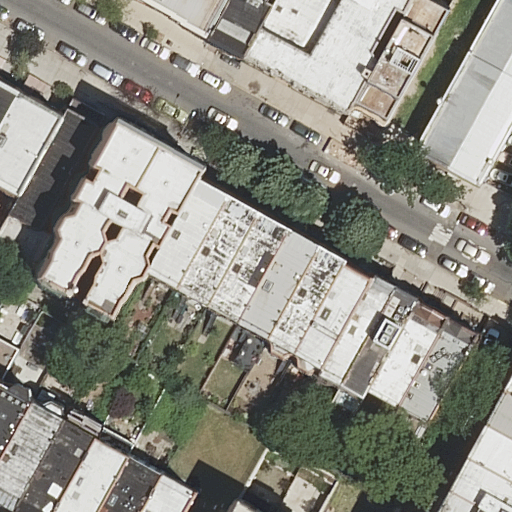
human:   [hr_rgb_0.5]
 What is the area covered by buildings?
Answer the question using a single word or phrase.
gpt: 3707m2

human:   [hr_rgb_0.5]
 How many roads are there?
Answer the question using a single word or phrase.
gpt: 1

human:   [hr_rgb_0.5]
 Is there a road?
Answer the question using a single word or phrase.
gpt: yes

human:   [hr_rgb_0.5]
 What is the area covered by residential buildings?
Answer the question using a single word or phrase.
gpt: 3707m2

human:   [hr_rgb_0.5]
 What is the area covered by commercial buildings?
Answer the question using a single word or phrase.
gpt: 0m2

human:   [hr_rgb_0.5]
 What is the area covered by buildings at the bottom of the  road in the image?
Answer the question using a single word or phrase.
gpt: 2151m2

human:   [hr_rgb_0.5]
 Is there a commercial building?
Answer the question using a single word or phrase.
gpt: no

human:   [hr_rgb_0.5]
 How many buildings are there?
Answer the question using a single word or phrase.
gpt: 30

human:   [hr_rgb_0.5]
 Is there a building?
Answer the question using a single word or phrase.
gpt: yes

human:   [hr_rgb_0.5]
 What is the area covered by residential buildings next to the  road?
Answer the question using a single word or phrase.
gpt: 3707m2

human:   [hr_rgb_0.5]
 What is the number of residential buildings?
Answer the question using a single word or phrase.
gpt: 30

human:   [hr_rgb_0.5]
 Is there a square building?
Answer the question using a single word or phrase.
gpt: no

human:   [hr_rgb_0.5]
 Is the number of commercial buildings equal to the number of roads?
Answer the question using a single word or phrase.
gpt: no

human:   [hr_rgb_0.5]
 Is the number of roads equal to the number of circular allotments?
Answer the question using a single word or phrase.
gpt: no

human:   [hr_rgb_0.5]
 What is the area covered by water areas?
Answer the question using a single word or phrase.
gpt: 0m2

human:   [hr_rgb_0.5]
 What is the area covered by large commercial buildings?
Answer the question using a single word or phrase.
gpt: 0m2

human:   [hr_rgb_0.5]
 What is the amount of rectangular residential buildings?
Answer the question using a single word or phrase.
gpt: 23

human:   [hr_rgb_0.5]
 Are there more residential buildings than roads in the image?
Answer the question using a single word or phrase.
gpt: yes

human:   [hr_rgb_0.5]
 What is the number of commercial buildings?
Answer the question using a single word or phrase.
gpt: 0

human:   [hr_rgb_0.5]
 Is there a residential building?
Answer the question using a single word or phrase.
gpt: yes

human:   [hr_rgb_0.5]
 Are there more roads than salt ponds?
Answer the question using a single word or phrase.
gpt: yes

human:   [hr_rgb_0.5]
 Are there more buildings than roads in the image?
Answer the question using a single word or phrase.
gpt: yes

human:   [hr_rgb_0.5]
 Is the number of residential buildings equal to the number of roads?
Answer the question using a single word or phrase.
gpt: no

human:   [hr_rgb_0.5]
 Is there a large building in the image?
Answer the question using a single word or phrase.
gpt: yes

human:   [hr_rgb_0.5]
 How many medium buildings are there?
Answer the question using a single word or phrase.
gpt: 16

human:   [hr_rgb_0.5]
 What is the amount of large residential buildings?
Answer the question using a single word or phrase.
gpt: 1

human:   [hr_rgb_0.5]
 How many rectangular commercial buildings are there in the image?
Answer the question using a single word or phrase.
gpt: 0

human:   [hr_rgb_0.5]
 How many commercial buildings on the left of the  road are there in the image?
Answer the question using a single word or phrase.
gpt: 0

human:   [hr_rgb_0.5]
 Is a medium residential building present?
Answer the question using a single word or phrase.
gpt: yes

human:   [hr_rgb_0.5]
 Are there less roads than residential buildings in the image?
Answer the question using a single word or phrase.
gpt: yes

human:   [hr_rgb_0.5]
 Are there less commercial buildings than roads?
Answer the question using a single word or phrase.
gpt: yes

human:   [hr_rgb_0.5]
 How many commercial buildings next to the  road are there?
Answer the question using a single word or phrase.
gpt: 0

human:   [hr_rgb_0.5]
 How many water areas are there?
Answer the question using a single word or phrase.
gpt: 0

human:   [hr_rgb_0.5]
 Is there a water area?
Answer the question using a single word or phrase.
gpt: no

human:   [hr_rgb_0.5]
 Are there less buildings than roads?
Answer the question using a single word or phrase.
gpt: no

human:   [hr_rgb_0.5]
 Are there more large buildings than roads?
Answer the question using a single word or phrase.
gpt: no

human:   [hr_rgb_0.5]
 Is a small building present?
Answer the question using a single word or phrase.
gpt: yes

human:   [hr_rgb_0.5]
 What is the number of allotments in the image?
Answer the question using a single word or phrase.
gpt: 0

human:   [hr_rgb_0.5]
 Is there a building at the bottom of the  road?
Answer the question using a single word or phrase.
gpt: yes

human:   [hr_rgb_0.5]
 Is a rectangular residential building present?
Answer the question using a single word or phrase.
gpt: yes

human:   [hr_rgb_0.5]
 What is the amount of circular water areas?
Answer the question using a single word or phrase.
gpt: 0

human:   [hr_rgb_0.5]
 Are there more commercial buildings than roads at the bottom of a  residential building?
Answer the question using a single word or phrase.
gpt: no

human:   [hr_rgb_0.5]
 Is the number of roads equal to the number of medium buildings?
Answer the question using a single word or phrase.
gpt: no

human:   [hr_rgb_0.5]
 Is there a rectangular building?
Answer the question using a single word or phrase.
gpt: yes

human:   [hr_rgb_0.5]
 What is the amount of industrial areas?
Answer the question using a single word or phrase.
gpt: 0

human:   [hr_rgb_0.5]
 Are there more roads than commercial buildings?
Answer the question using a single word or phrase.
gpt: yes

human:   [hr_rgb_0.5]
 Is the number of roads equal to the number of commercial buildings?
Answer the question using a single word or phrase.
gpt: no

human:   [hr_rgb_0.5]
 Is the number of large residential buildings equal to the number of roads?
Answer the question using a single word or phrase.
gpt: yes

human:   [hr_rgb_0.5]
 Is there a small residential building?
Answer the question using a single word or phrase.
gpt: yes

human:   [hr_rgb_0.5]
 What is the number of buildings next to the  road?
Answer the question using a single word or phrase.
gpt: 30

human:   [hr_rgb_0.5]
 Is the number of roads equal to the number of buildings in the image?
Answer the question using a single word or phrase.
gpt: no

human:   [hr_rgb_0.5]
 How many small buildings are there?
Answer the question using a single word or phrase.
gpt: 13

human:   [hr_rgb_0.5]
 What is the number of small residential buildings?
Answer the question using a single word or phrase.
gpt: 13

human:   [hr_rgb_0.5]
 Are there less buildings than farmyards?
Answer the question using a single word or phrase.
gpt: no

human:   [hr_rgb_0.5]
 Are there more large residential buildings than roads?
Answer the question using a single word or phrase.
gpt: no

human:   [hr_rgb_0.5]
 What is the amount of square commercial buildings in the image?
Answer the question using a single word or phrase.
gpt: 0

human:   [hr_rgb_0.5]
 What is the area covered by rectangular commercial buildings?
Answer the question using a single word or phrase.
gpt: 0m2

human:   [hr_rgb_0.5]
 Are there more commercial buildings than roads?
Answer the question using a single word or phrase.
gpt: no

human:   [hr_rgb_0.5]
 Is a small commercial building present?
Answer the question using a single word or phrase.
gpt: no

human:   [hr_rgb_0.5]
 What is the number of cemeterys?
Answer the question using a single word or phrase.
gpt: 0

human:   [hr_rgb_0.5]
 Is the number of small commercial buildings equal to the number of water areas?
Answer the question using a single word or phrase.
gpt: yes

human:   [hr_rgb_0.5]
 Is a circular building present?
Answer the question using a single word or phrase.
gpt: no

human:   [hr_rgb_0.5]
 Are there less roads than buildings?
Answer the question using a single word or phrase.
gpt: yes

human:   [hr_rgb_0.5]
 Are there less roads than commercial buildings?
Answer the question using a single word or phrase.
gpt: no